Question: I'm writing a code to enter subjects' information where I put void function and array as an object. But not sure when I wanna loop it, it doesn't come until the end. Have a look at the code.
'''
void calculateCGPA::getGPA() {
cout << "Enter the the name of the subject: ";
cin >> subjectName;
cout << "Enter the credit hour:";
cin >> credithour;
cout << "Enter the grade: ";
cin >> grade;
}
int main () {
for (year=1; year<=4; year++) {
for (sem=1; sem<=2; sem++) {
cout << "Enter total subject you take in Year " << year << " Semester " << sem <<": ";
cin >> totalSubjectSem;
calculateCGPA ob[totalSubjectSem];
for(int i = 1; i <= totalSubjectSem; i++) {
cout << "Subject " << i << ":
";
ob[i].getGPA();
}
}
}
return 0;
}
'''

Here's the error. You can see the compiler only shows until entering the subject name but credit hour and grade are omitted. What should I do?
Expected: It should everything in void function until 3 (since I put 3) and then start over again "Enter total subject you take in Year 1 sem 2" but it also omits that
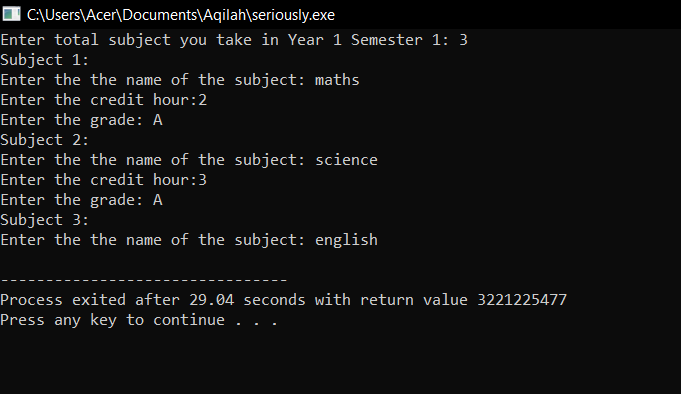
Answer: Take note that in C++ 0 is the first element, and n-1 is the last element. By looping to n, you cause a buffer overflow, hence resulting an error.
A solution would be as follows
'''
void calculateCGPA::getGPA() {
cout << "Enter the the name of the subject: ";
cin >> subjectName;
cout << "Enter the credit hour:";
cin >> credithour;
cout << "Enter the grade: ";
cin >> grade;
}
int main () {
for (year=0; year<4; year++) {
for (sem=0; sem<2; sem++) {
cout << "Enter total subject you take in Year " << year << " Semester " << sem <<": ";
cin >> totalSubjectSem;
calculateCGPA ob[totalSubjectSem];
for(int i = 0; i < totalSubjectSem; i++) {
cout << "Subject " << i << ":
";
ob[i].getGPA();
}
}
}
}
'''